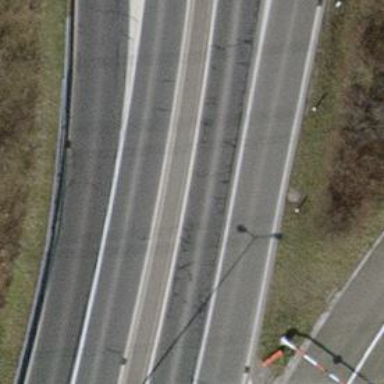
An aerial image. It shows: Asphalt trunk highway.